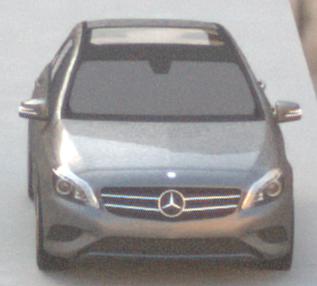
Make: Mercedes-Benz
Model: A 180
Detailed model: A-Class (176)
Model produced from: 2012/09
Model produced until: 2015/07
Doors: 5
Color: gray
Road condition: dry road
Daytime: sunrise or sunset
Contrast: low contrast